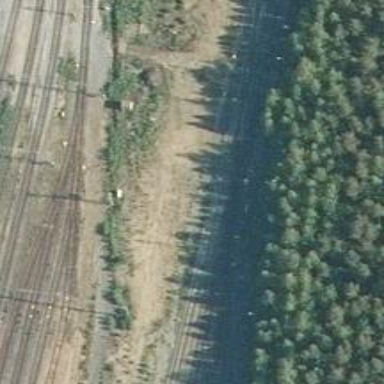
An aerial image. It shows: Railway signal.